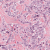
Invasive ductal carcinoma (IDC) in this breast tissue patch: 1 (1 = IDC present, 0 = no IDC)